Interaction volume radius: 5 \u00c5
Interaction volume height: 35 \u00c5
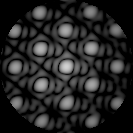
Disorder parameter: 0.03393